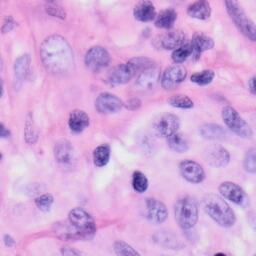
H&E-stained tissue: Skin